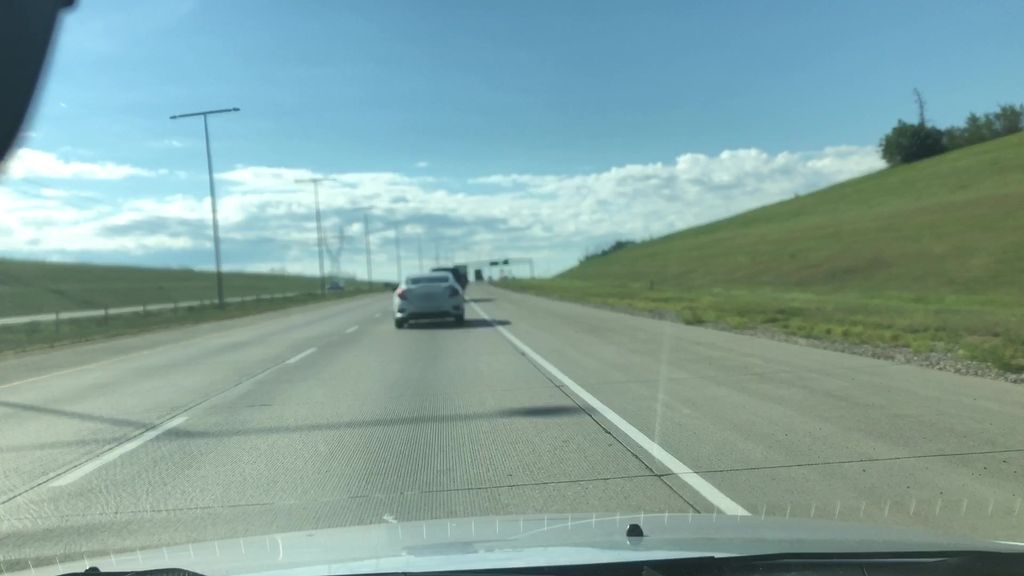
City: edmonton